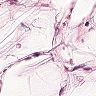
Metastatic tissue present: no